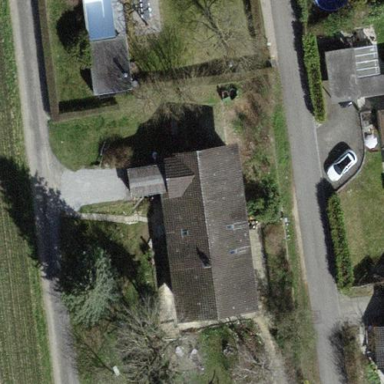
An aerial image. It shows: Building with tile roof.